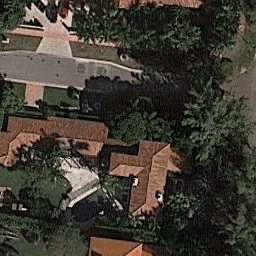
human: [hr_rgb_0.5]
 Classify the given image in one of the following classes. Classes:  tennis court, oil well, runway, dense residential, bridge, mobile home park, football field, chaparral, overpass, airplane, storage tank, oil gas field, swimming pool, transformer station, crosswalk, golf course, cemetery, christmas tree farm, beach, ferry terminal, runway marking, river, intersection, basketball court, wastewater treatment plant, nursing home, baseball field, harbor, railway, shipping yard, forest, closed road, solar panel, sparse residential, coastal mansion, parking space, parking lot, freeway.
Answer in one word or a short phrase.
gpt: coastal mansion